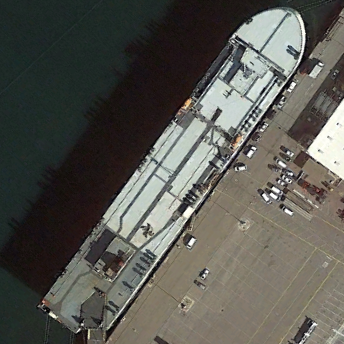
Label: civil